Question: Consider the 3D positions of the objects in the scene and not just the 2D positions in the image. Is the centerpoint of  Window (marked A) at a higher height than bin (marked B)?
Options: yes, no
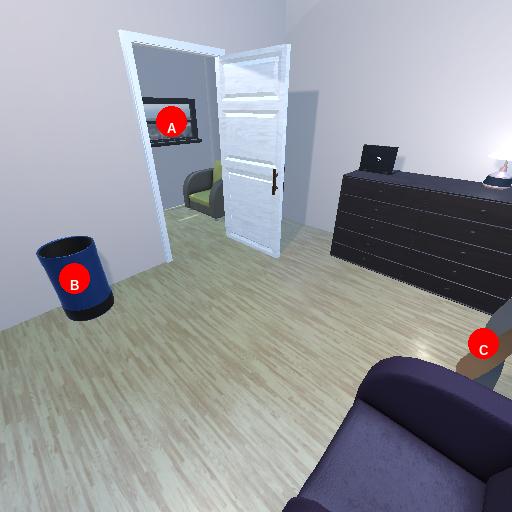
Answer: yes